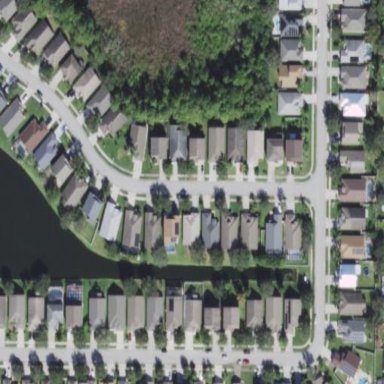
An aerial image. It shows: Sidewalk.